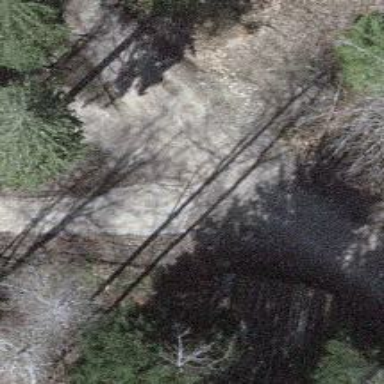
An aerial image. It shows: Gravel track with grade2 tracktype.